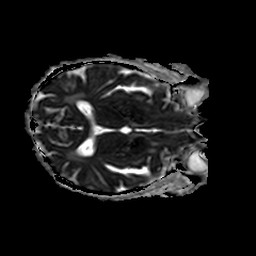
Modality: ADC
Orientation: axial
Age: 62
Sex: female
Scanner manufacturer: philips
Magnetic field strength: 3 T
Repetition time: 3.08 s
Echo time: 0.076 s